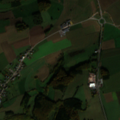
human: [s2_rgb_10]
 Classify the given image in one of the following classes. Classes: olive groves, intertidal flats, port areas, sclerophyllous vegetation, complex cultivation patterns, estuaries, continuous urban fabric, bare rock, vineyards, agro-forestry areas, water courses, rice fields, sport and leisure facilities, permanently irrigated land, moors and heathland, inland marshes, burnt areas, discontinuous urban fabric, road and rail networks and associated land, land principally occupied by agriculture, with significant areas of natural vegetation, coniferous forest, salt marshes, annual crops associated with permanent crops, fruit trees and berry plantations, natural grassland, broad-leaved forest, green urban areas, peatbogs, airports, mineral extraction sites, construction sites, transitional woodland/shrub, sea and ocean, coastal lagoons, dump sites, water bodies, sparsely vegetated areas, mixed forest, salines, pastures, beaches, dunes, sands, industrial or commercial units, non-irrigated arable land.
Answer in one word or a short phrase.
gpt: discontinuous urban fabric, non-irrigated arable land, complex cultivation patterns, mixed forest